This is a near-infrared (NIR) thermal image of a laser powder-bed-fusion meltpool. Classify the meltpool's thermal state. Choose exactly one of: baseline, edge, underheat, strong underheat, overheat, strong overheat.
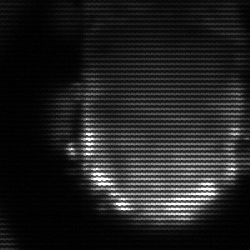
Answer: baseline